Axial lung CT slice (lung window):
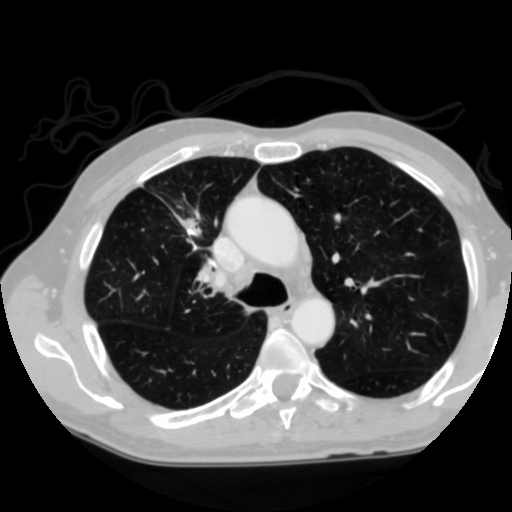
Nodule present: no